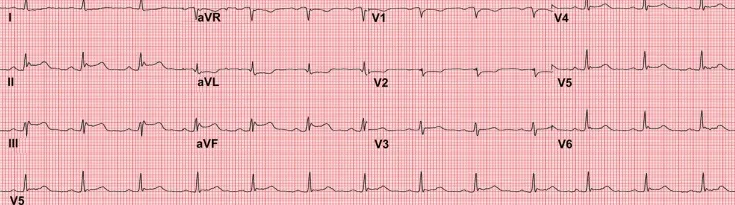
Exercise tolerance test electrocardiogram (ECG). Panel (B) shows significant ST segment elevations in inferior leads with reciprocal ST depressions in leads I, aVL and V1-2 shortly after inception of exercise.
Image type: electrography (ekg)